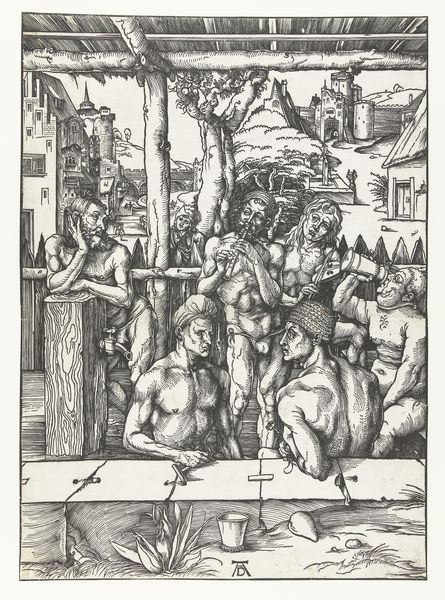
Titel: Het mannenbad
Künstler: Albrecht Dürer
Standort: Amsterdam
Institution: Rijksmuseum
Schlagwörter: nackte, wasserhahn, flöte, geige, mittelalter, flötenspieler, fidel, humpen, albrecht dürer